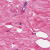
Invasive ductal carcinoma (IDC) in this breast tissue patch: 0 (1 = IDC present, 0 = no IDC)